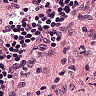
Metastatic tissue present: no